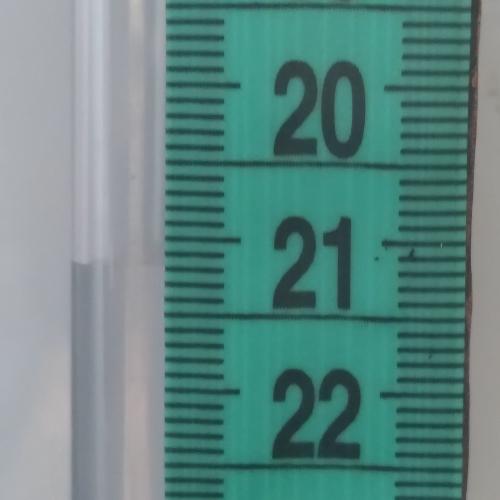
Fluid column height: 21.2 cm